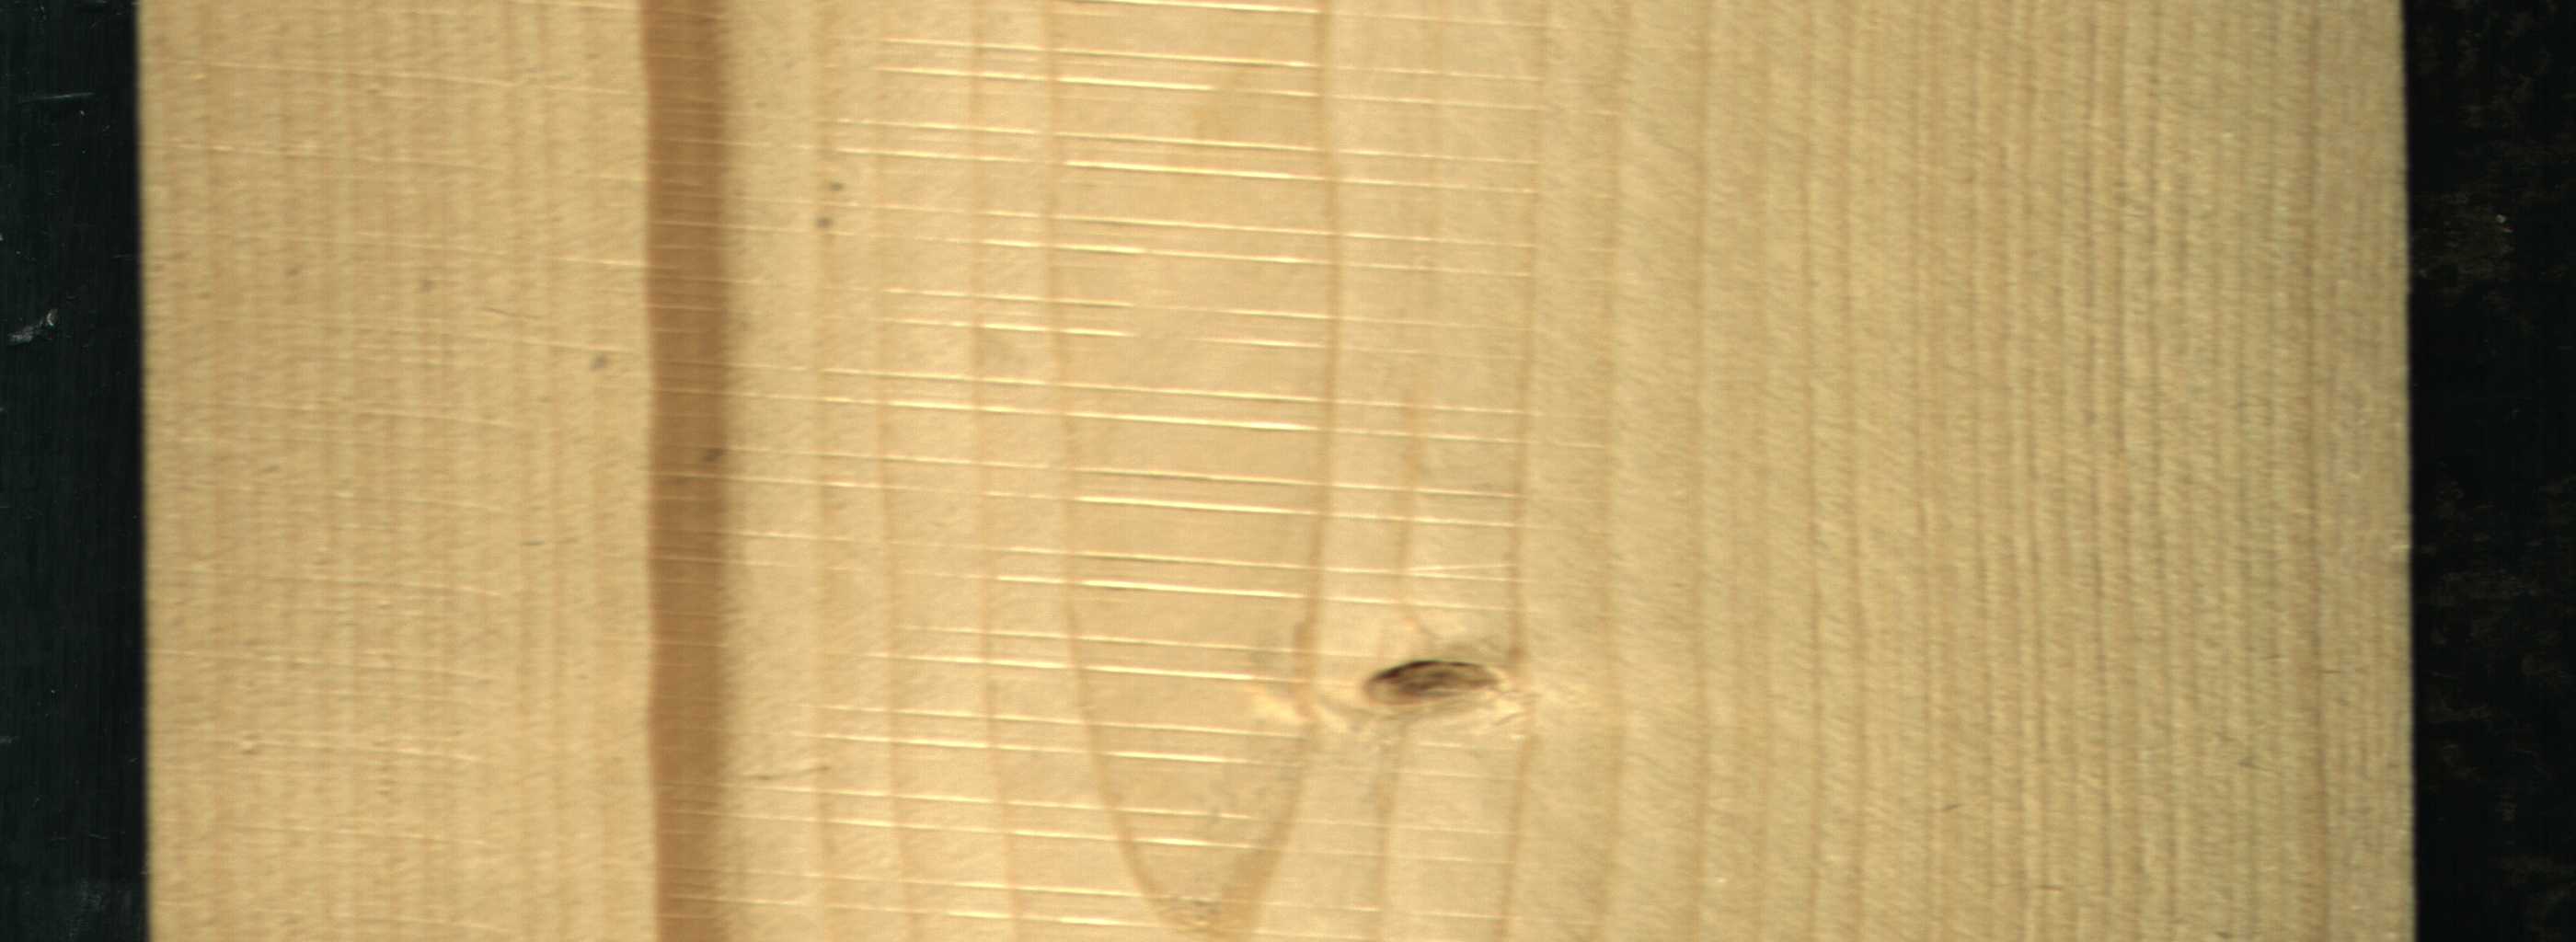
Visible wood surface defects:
Quartzity
Live_Knot